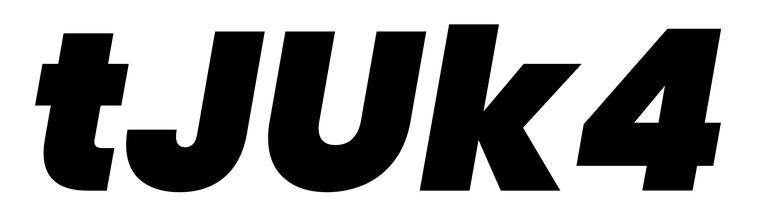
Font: Poppins-BlackItalic